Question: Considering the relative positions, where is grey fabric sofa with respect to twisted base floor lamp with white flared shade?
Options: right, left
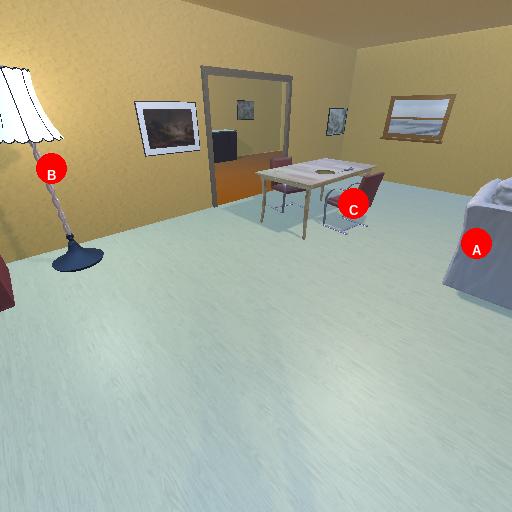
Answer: right